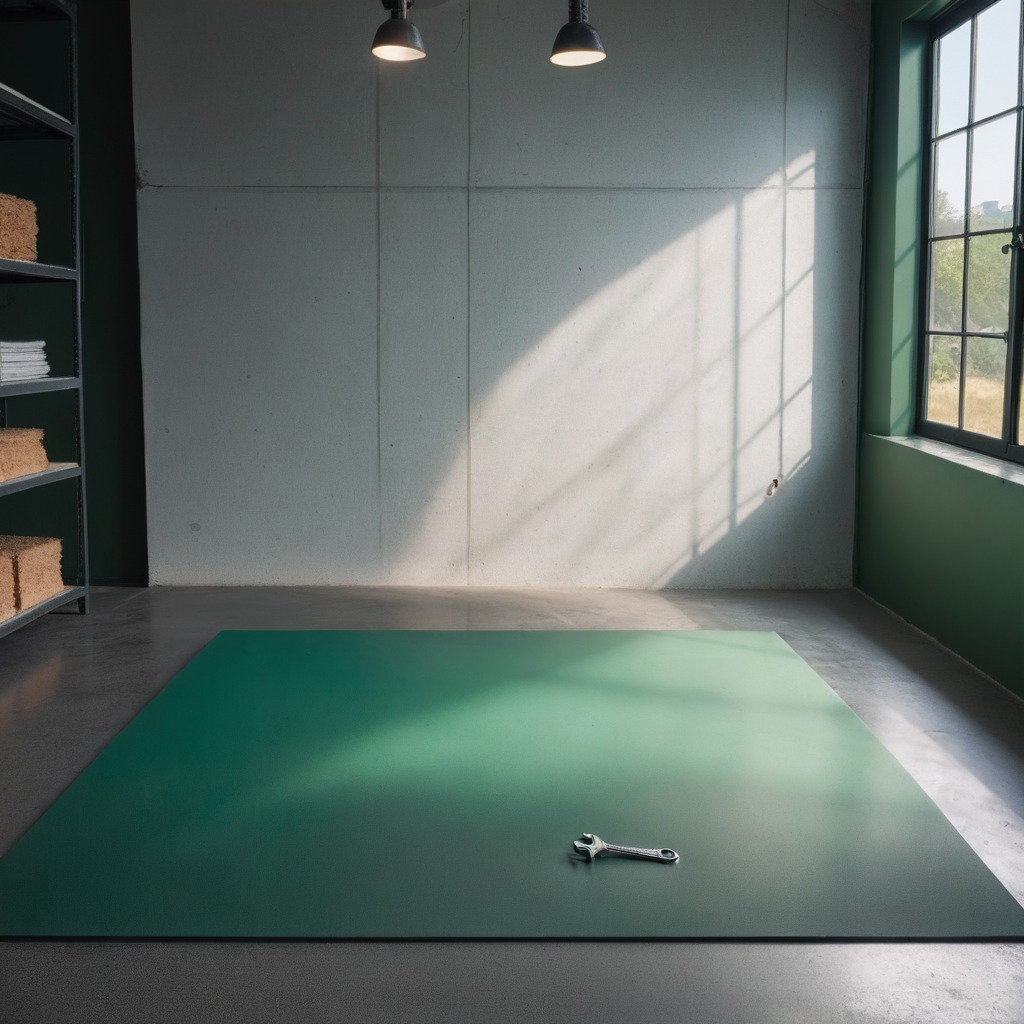
An wrench lying on a clean granite tabletop covered with a green rubber mat inside a workshop under bright overhead lighting crisp shadows high clarity worn but beneath the mat.